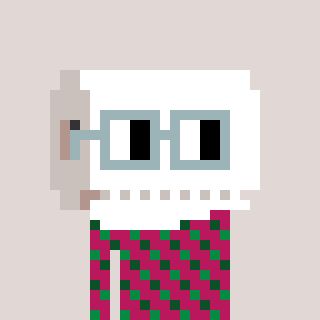
a pixel art character with square dark gray glasses, a toiletpaper-full-shaped head and a darkpink-colored body on a warm background